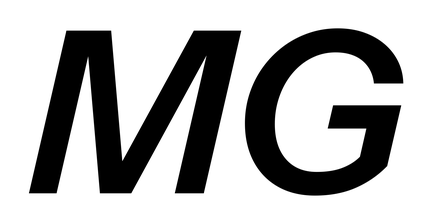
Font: InstrumentSans-Italic_SemiBold_Italic